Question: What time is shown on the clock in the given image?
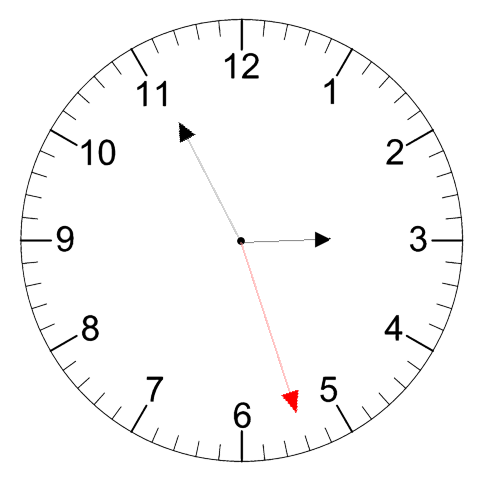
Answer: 02:55:27